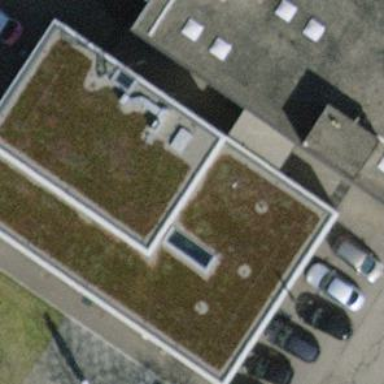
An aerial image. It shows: Office building.